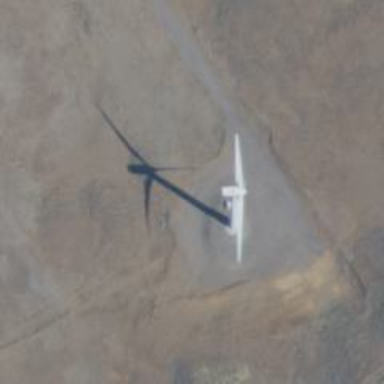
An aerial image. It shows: Wind generator with wind turbine manufactured by Vestas.